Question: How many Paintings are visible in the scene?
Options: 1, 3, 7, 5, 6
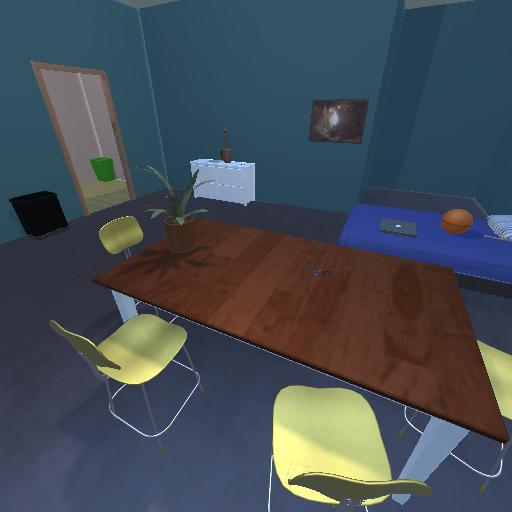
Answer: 1